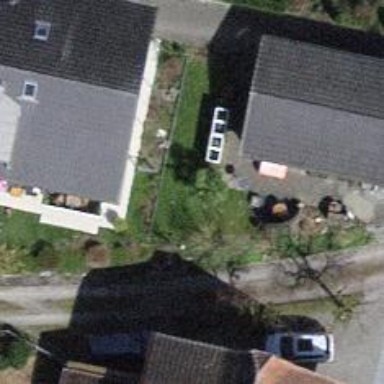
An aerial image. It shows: Carport building.